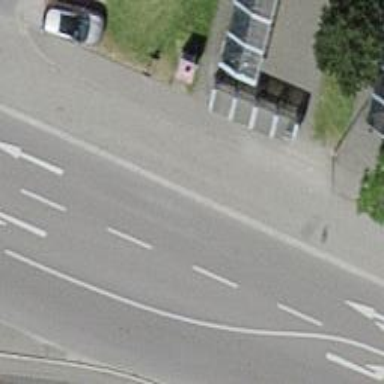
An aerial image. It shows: Secondary road with asphalt surface and designated cycle lane.